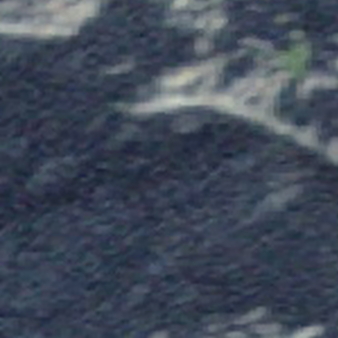
Label: other